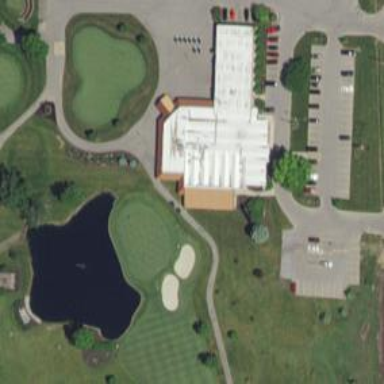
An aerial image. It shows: Pathway for golfing.